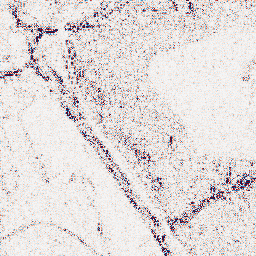
Category: wavelet
Decomposition family: wavelet_reverse_biorthogonal
Decomposition parameters: wavelet: rbio3.5
level: 1
Upsampling method: sinc_blackman
Upsampling parameters: scale: 2
kernel_size: 16
Upsampling scale: 2